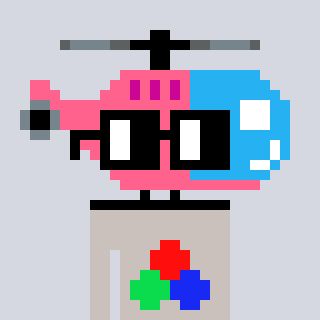
a pixel art character with square black glasses, a helicopter-shaped head and a foggrey-colored body on a cool background